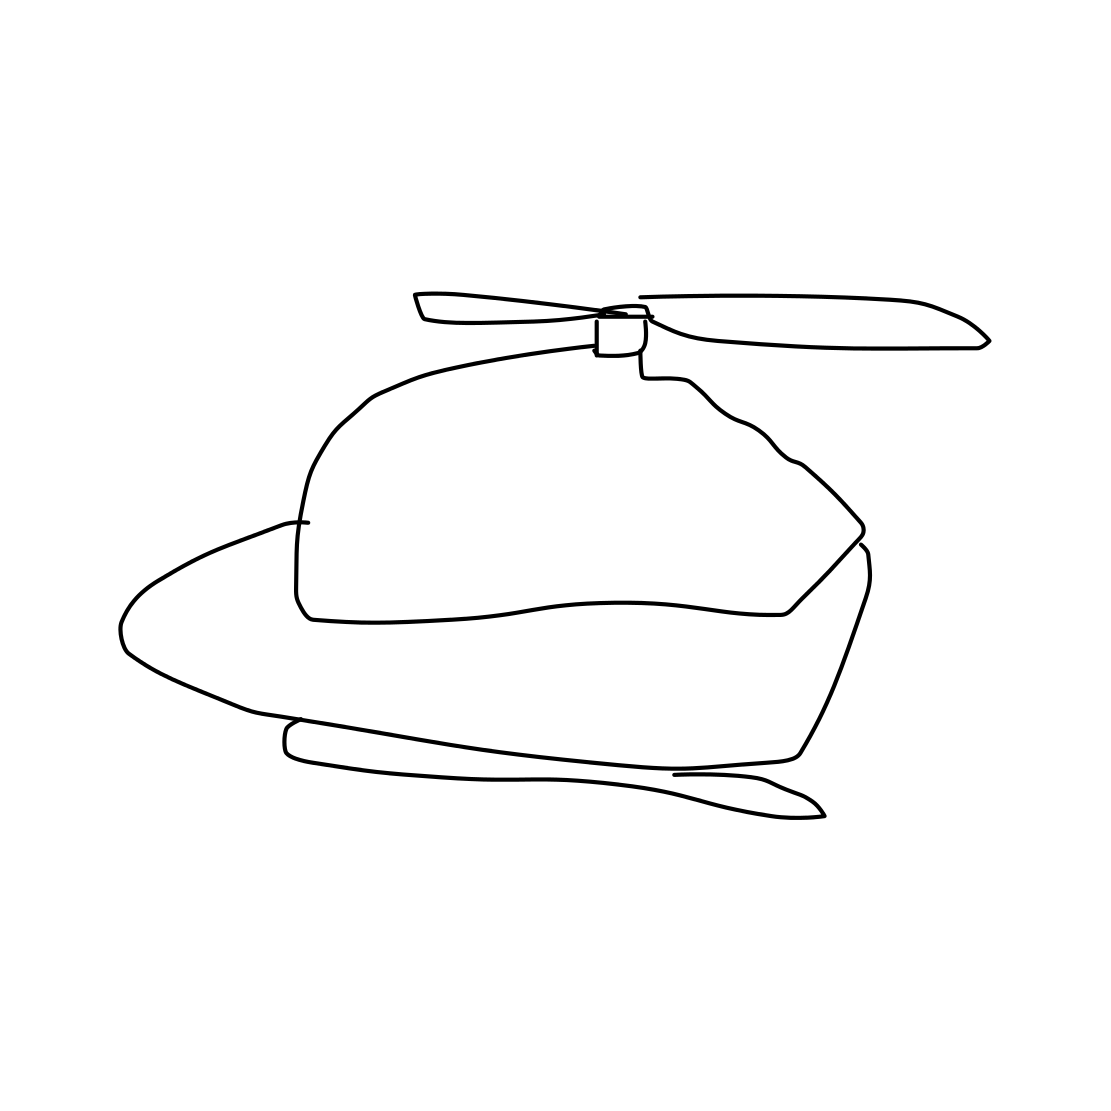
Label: helicopter